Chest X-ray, AP view. Patient: 45 years old, sex M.
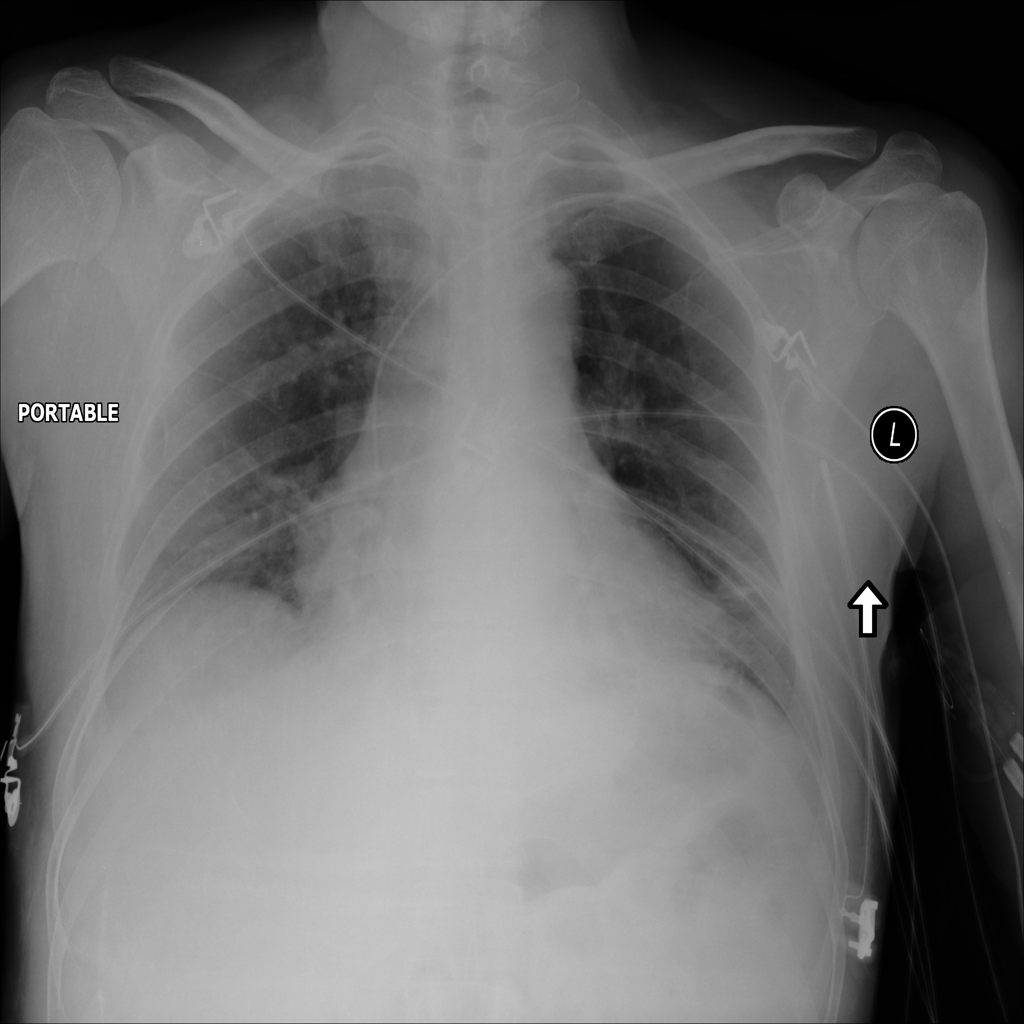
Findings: No Finding